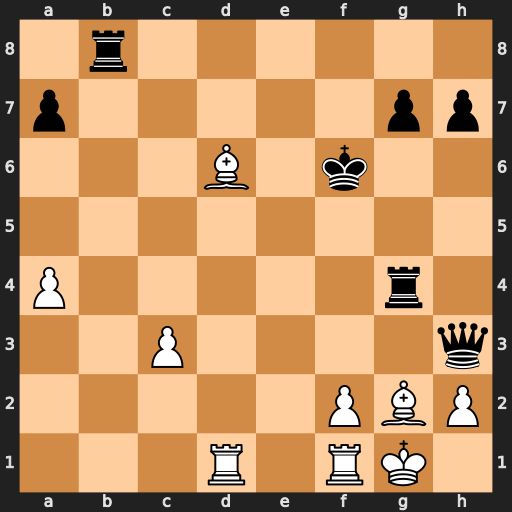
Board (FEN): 1r6/p5pp/3B1k2/8/P5r1/2P4q/5PBP/3R1RK1
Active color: w
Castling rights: -
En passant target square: -
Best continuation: Bg3 Qh5 Bxb8 Rxg2+ Kxg2